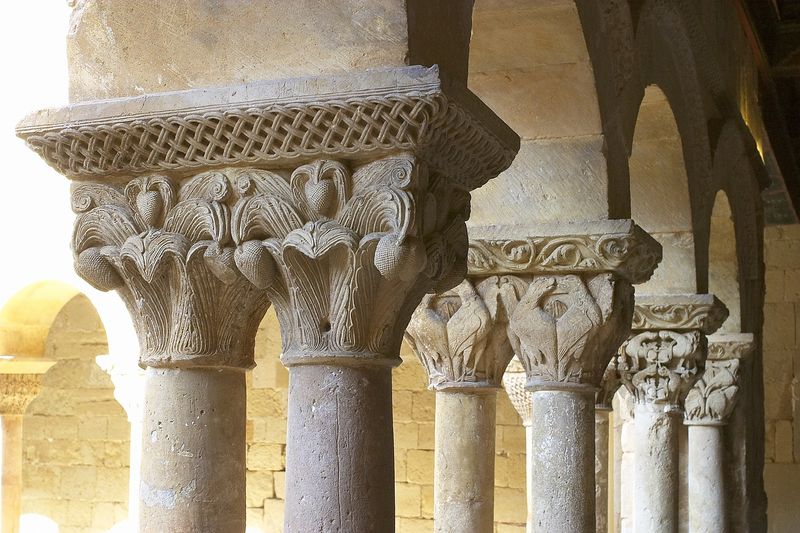
Titel: S. Domingo de Silos
Standort: Burgos (EU - E)
Schlagwörter: adler, blätter, weiß, hell, säule, säulen, tiere, ornament, architektur, stein, vögel, sonne, pflanzen, früchte, skulptur, bogen, mauer, detail, foto, fotografie, gang, stütze, kloster, arkaden, kapitelle, kapitell, verziert, fries, doppelsäulen, quader, antik, rundbögen, blattwerk, romanik, greif, griechenland, tempel, dorisch, korinthisch, kreuzgang, akantus, wölbung, romanisch, arkantus, steinquader, gemauert, säulenreihe, akaden, unterschiedlich, klosterhof, kapitäl